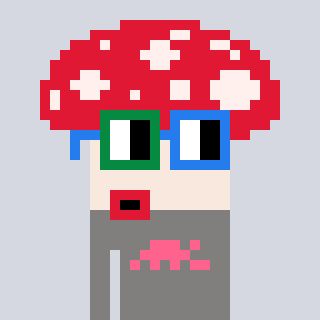
a pixel art character with square green and blue glasses, a mushroom-shaped head and a bluegrey-colored body on a cool background